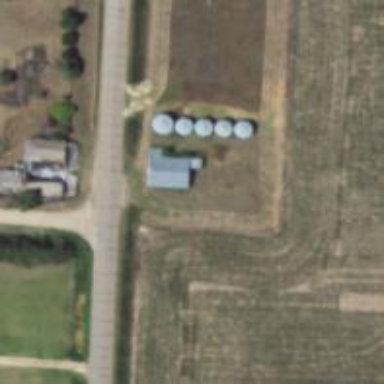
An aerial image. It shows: Silo.